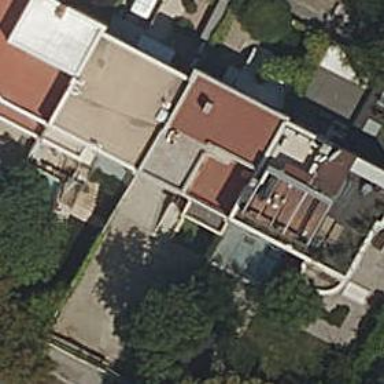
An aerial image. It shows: School.